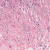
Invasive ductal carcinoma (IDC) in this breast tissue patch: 1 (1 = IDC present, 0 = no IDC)